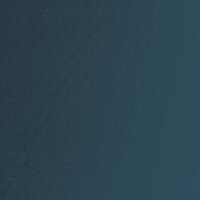
EUNIS habitat code: 14
Species observed at this site:
Rupicapra rupicapra